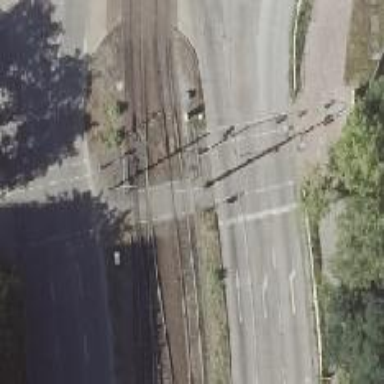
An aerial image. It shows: Tram crossing with traffic signals.